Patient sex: F
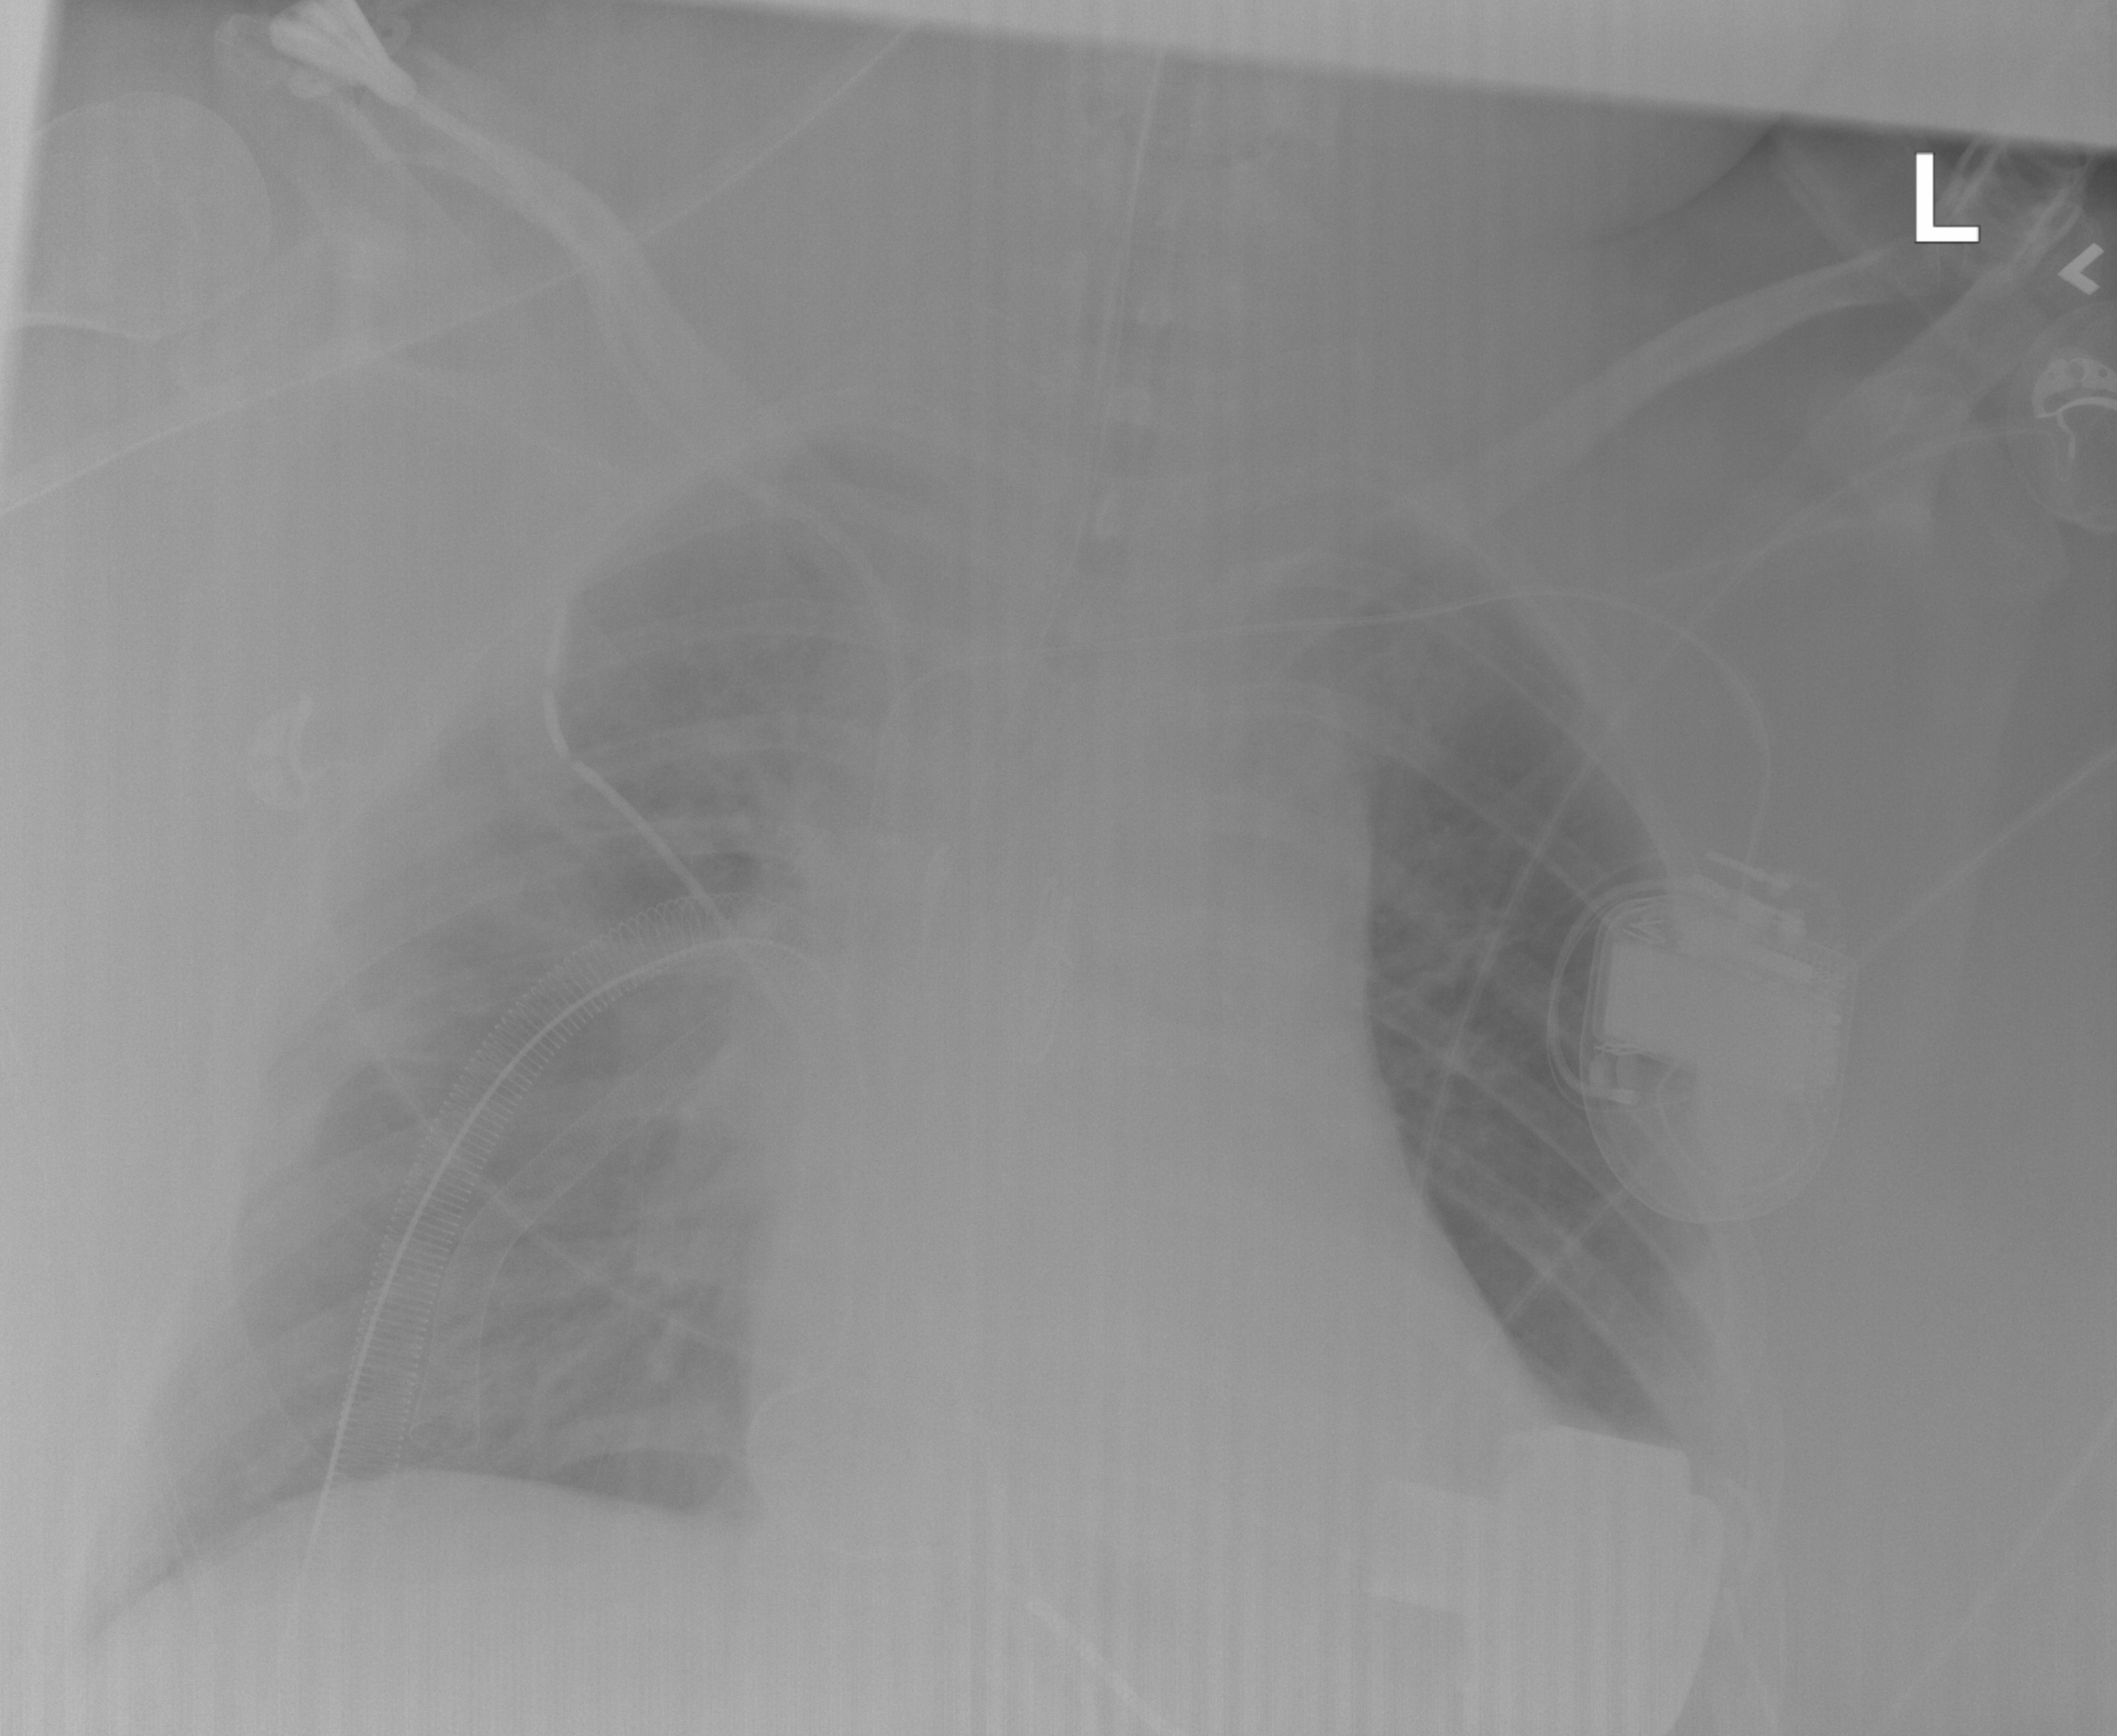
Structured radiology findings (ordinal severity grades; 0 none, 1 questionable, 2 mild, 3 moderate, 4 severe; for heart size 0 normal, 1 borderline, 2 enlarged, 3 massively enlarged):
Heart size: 0
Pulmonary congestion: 0
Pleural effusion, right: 0
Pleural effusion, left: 2
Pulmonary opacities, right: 0
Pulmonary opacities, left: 0
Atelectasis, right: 2
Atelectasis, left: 0